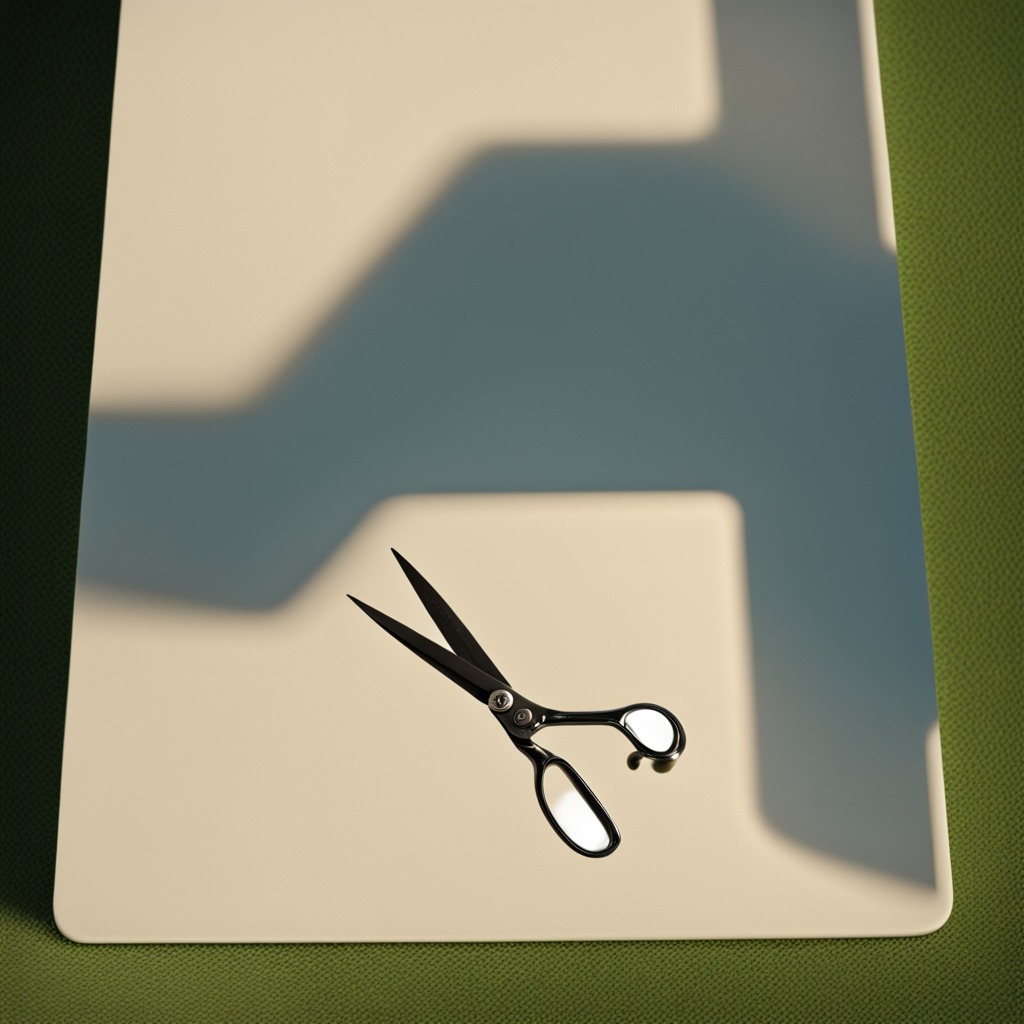
A scissor is lying on the textured surface of the utility table.